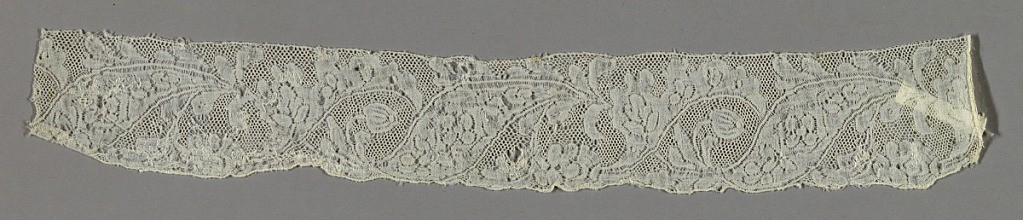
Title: Border
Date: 18th century
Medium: linen Technique: bobbin lace (early Valenciennes ground)
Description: Border fragment with large scrolling vines, some containing flower heads. Parts of the ground contain flowers that resemble tulips.